You are looking at the wavelet scalogram of a bearing's acceleration signal. What is the most likely bearing condition (normal, inner_race, outer_race, ball)?
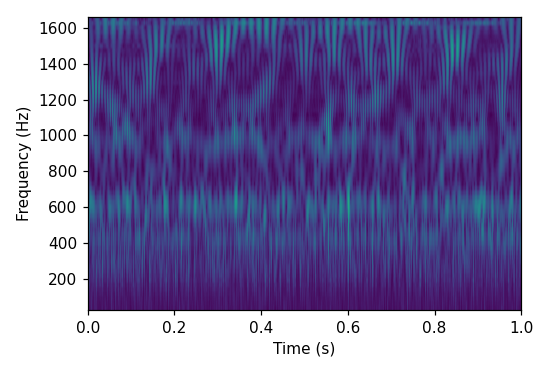
Answer: outer_race